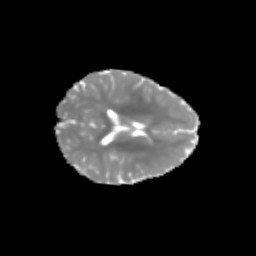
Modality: MD
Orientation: axial
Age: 7
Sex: female
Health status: healthy